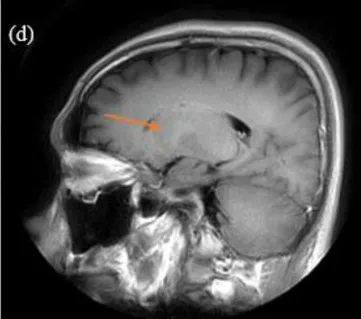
Basal ganglia calcification in the brain magnetic resonance imaging: (D) sagittal plane.
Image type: radiology (mri)